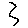
Label: zigzag